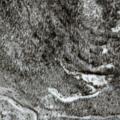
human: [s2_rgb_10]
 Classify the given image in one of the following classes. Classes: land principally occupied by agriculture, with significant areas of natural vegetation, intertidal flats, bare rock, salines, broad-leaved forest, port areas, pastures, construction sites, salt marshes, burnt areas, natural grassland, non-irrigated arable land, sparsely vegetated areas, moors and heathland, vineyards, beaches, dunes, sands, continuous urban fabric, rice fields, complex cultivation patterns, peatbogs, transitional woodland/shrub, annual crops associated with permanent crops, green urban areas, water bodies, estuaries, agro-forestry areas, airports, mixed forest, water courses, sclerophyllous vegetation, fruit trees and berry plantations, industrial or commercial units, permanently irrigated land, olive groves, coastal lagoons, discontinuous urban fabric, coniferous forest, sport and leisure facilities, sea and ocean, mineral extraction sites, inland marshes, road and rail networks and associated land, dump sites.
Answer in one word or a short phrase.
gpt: coniferous forest, transitional woodland/shrub, peatbogs